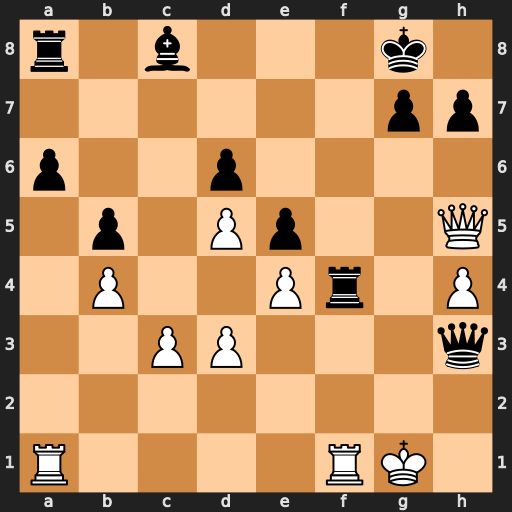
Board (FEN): r1b3k1/6pp/p2p4/1p1Pp2Q/1P2Pr1P/2PP3q/8/R4RK1
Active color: w
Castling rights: -
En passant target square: -
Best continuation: Qe8+ Rf8 Rxf8#